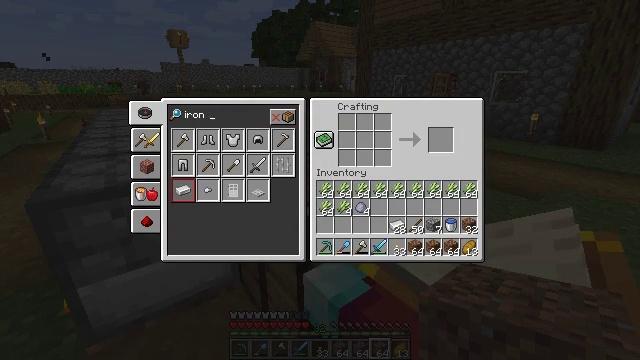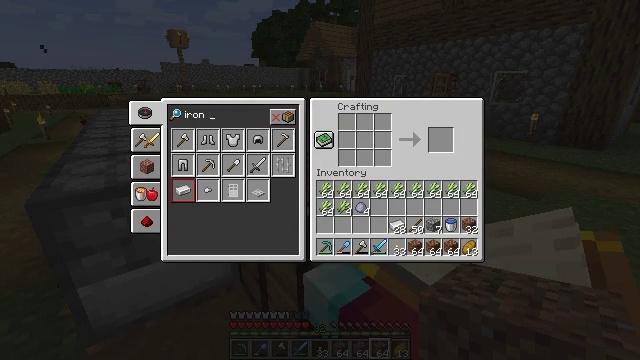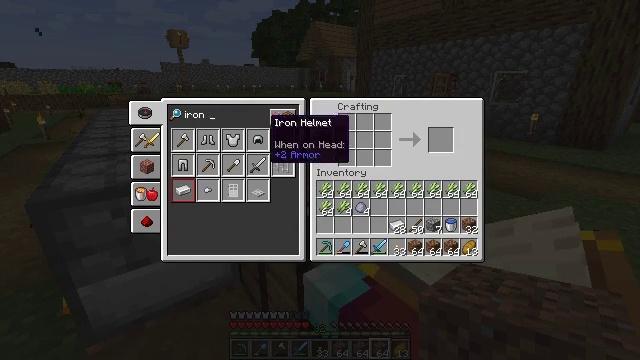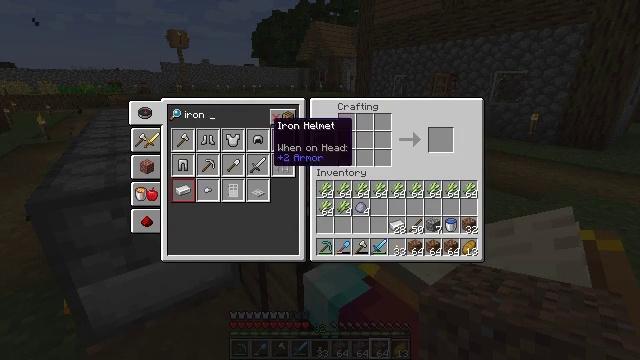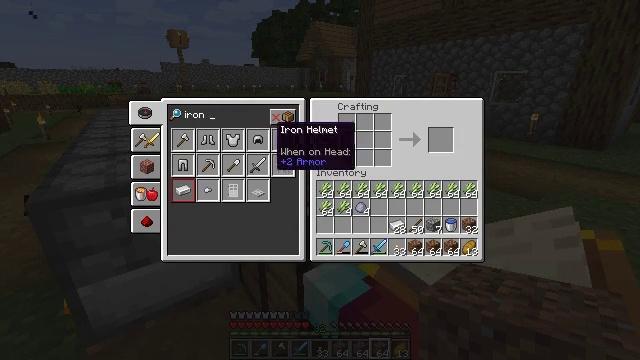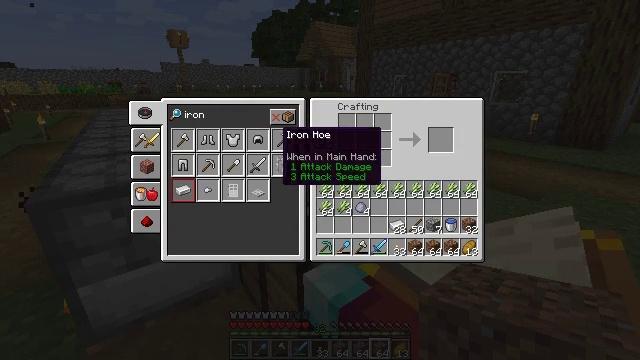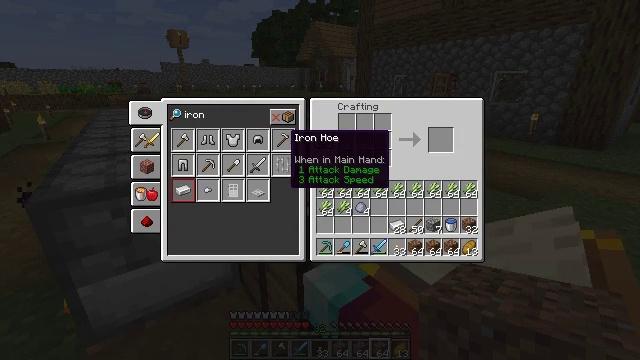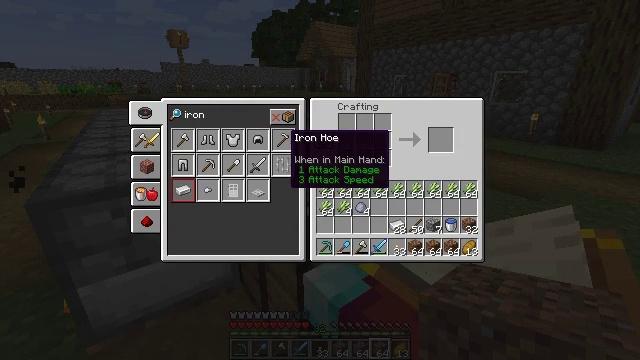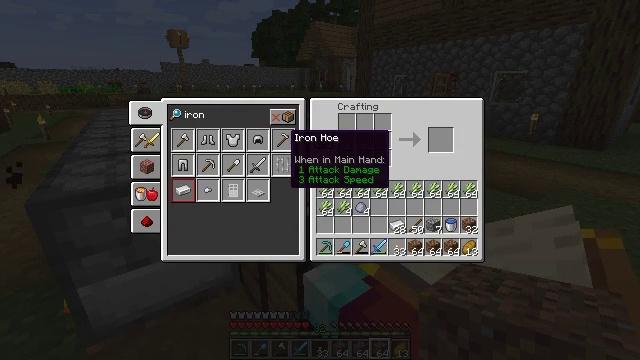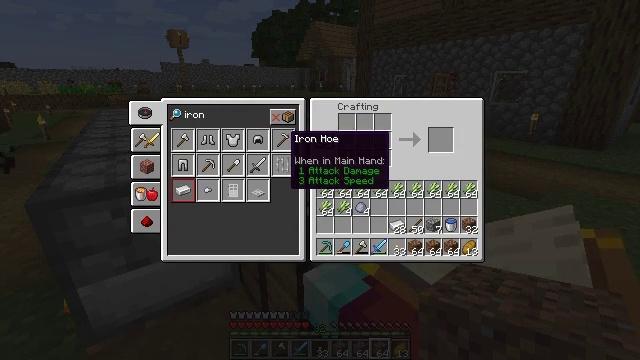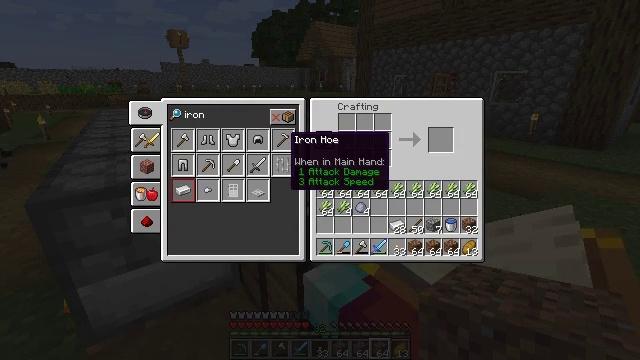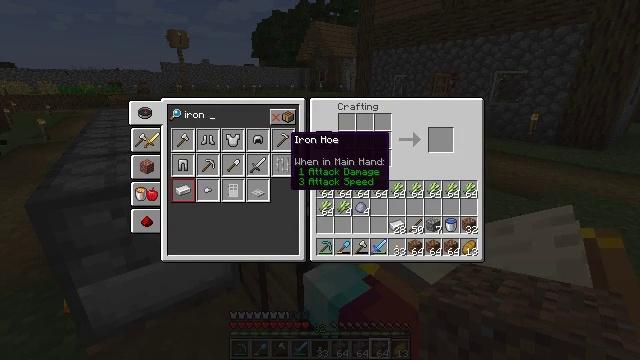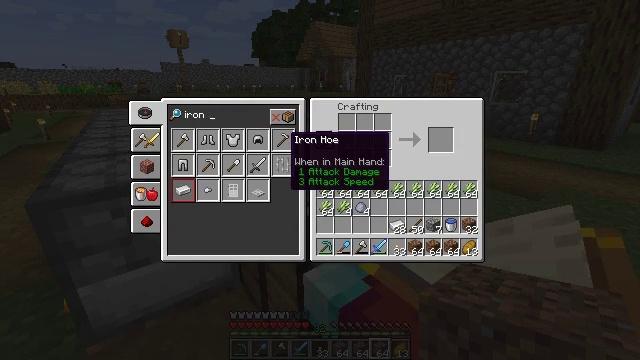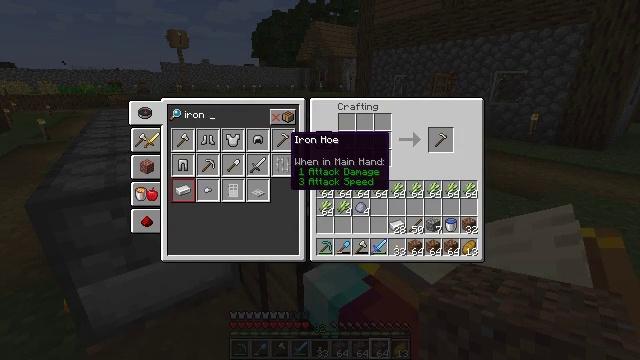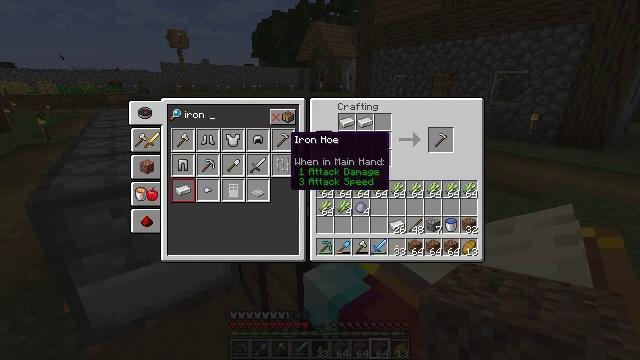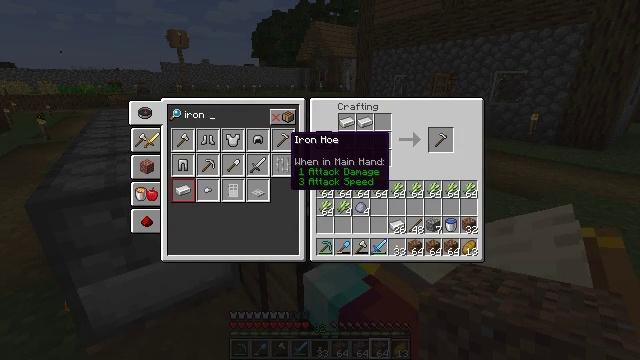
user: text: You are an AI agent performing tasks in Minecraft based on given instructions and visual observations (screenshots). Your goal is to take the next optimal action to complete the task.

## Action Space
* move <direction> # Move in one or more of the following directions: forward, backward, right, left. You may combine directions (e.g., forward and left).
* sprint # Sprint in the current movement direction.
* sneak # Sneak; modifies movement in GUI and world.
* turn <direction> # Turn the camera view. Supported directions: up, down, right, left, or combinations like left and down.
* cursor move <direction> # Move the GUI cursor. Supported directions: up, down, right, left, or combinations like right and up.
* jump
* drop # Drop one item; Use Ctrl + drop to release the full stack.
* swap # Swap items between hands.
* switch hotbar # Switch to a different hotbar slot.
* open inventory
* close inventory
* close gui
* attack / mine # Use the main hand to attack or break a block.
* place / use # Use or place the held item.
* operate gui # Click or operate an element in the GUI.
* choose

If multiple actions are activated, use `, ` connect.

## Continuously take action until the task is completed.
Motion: motion action
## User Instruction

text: Open the crafting table to make an iron hoe.
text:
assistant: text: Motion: cursor move right
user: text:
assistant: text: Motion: cursor move right
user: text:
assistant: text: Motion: no_op
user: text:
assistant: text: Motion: no_op
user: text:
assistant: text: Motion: no_op
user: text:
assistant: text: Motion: cursor move right
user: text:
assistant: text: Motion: no_op
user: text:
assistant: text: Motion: operate gui
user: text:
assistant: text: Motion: operate gui
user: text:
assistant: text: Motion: operate gui
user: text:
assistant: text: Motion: no_op
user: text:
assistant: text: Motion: operate gui
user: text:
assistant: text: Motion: operate gui
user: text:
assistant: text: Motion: operate gui
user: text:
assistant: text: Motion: operate gui
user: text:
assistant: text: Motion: no_op
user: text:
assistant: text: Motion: operate gui
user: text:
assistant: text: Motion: operate gui
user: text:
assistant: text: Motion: operate gui
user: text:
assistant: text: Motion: no_op
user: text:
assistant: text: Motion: operate gui
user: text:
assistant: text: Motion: operate gui
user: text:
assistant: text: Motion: operate gui
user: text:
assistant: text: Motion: no_op
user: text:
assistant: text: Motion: no_op
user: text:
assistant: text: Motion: no_op
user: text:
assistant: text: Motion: no_op
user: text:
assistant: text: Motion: no_op
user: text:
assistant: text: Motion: no_op
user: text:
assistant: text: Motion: no_op